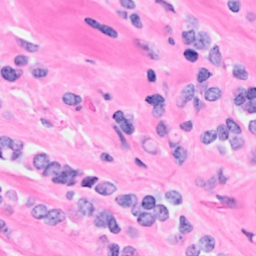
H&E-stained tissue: Breast